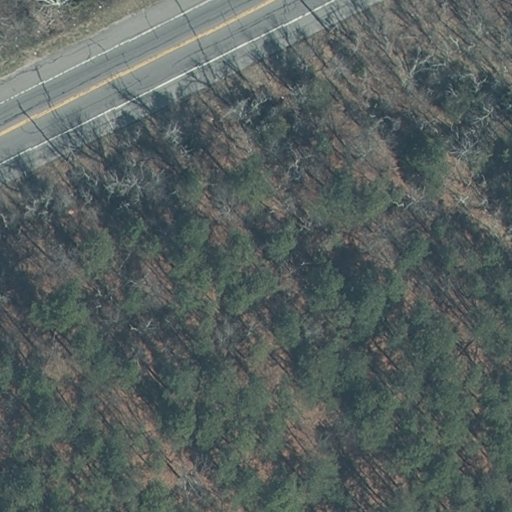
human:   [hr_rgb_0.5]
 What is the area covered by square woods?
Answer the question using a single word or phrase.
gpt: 0m2

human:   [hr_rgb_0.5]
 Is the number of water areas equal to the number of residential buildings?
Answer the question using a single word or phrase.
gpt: yes

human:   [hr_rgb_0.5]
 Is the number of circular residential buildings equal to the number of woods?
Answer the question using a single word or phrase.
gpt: no

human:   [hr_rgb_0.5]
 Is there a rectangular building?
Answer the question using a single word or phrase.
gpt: no

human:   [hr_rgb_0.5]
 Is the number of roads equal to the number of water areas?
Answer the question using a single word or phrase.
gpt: no

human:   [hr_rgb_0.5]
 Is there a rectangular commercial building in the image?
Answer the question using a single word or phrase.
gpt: no

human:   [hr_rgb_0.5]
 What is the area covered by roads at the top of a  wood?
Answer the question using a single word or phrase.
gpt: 0m2

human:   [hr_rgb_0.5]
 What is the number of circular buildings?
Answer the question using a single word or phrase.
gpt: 0

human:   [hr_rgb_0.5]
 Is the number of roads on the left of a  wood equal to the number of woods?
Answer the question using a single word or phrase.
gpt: no

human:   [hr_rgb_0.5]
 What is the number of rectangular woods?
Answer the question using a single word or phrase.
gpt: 2

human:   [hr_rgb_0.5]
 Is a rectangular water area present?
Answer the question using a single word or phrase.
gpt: no

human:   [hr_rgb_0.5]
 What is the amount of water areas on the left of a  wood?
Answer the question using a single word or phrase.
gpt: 0

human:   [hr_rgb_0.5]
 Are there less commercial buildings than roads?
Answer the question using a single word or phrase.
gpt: yes

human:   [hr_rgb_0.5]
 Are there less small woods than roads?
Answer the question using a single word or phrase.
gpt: yes

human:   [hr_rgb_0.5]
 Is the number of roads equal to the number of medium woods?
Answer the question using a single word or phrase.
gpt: no

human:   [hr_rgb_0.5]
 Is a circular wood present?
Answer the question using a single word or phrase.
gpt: no

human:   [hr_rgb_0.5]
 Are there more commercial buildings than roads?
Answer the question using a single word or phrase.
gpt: no

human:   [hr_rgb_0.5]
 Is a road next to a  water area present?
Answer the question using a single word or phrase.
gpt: no

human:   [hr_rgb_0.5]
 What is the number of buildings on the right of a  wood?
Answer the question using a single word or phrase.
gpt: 0

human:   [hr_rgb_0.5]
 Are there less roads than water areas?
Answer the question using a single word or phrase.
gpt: no

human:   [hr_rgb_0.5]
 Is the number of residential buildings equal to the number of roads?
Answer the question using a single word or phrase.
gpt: no

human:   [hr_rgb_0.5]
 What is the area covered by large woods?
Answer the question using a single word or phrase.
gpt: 6378m2

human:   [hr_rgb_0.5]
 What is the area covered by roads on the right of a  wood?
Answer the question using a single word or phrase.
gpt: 0m2

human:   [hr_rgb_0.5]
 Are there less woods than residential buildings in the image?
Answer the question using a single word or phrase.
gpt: no

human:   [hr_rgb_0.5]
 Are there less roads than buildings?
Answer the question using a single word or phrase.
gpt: no

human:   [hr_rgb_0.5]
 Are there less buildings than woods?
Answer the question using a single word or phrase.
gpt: yes

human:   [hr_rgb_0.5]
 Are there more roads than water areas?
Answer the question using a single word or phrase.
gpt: yes

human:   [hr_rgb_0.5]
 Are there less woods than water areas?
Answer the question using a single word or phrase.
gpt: no

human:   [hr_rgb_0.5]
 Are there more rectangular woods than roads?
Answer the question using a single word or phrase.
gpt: yes

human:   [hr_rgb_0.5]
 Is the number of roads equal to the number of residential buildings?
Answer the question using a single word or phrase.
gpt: no

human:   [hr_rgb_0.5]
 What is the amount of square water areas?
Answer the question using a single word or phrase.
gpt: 0

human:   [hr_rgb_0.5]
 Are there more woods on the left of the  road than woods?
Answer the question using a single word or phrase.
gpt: no

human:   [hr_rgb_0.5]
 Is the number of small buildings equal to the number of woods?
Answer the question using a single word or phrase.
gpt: no

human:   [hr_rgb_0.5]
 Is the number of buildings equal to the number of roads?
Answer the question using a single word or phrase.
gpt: no

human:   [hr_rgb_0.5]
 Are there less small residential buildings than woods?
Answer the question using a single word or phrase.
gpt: yes

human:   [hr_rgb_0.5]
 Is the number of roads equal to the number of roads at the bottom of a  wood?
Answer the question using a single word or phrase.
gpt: no